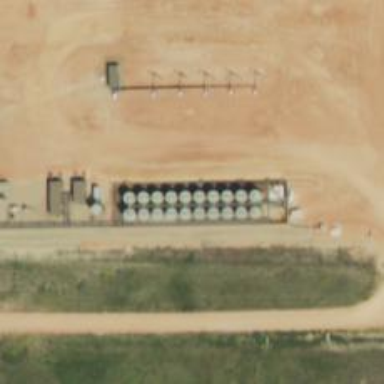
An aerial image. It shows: Storage tank that is man-made.